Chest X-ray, PA view. Patient: 30 years old, sex M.
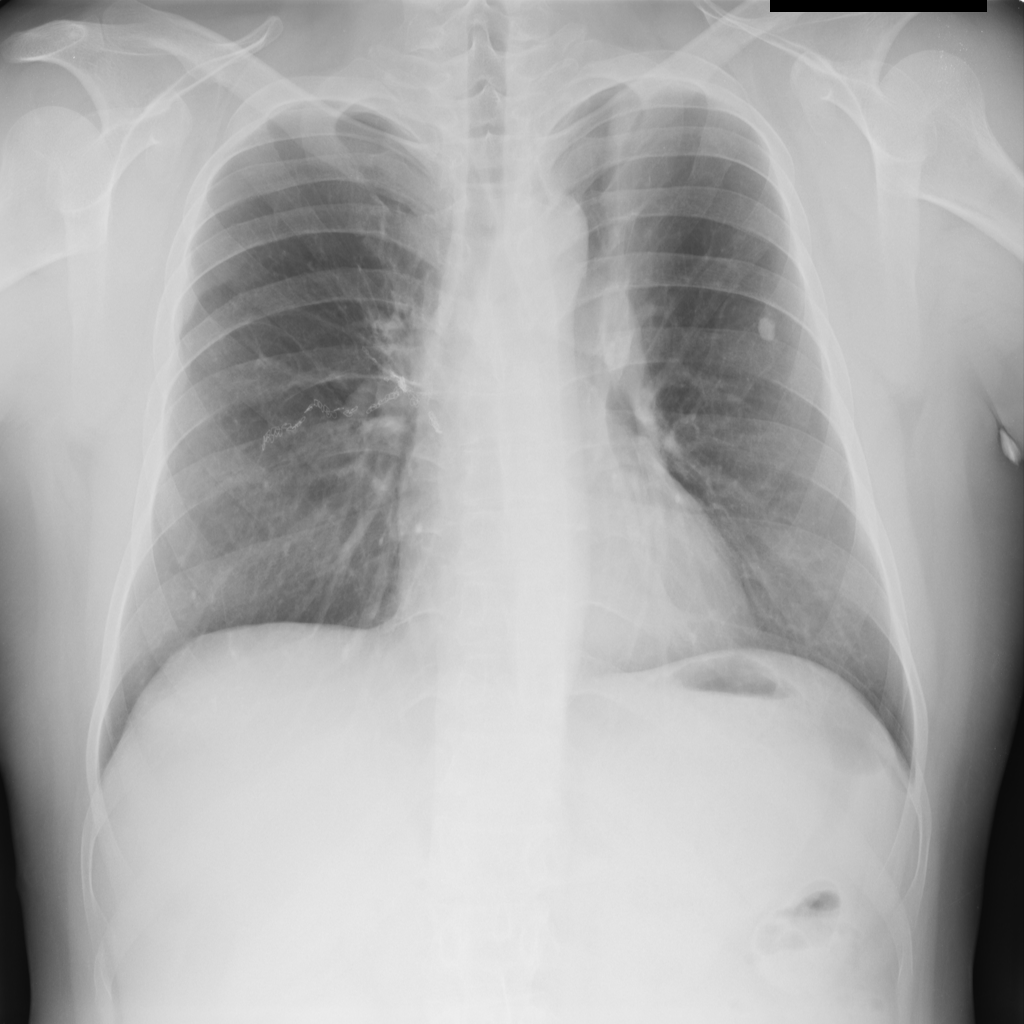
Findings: No Finding